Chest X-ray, PA view. Patient: 48 years old, sex M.
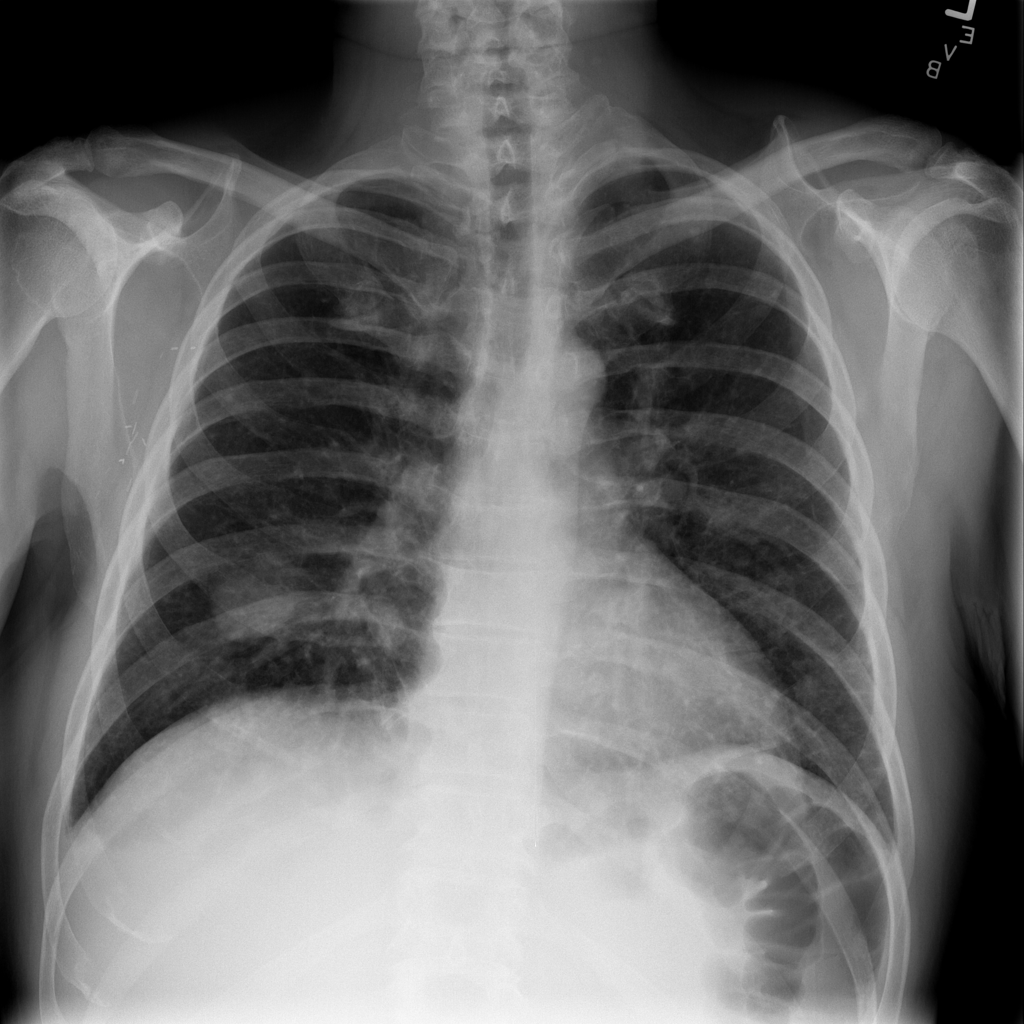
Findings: Nodule